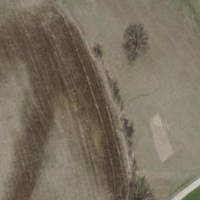
EUNIS habitat code: 23
Species observed at this site:
Pseudochorthippus parallelus
Roeseliana roeselii